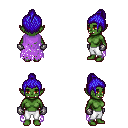
a pixel art fantasy rpg character, female body template, orc, green skin, maroon tattered cape, white pants, blue short topknot hairstyle, metal gloves, four views (front, back, left, right), 2x2 character sprite sheet, small pixel art, hard edges, no anti-aliasing